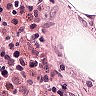
Metastatic tissue present: no